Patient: sex M, age 85
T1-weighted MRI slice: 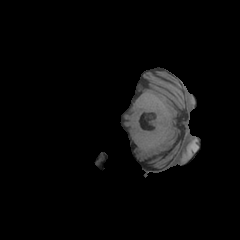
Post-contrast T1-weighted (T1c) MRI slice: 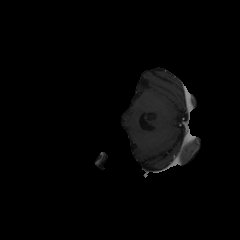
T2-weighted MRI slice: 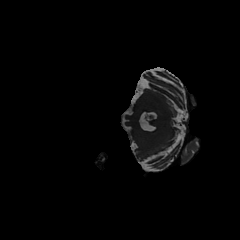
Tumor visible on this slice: no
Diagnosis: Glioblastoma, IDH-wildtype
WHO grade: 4